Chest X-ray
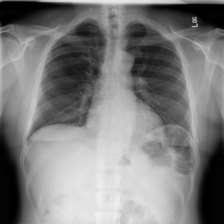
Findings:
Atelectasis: negative
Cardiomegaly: negative
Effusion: negative
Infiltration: negative
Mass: negative
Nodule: negative
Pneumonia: negative
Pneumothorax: negative
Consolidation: negative
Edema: negative
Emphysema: negative
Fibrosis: negative
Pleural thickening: negative
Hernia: negative